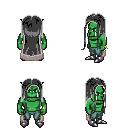
a pixel art fantasy rpg character, male body template, orc, green skin, gray cape, teal pants, gray extra-long hairstyle, bracelets, metal boots, four views (front, back, left, right), 2x2 character sprite sheet, small pixel art, hard edges, no anti-aliasing